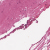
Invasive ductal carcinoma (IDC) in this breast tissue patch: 0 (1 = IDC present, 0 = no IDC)